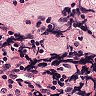
Metastatic tissue present: no